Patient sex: M
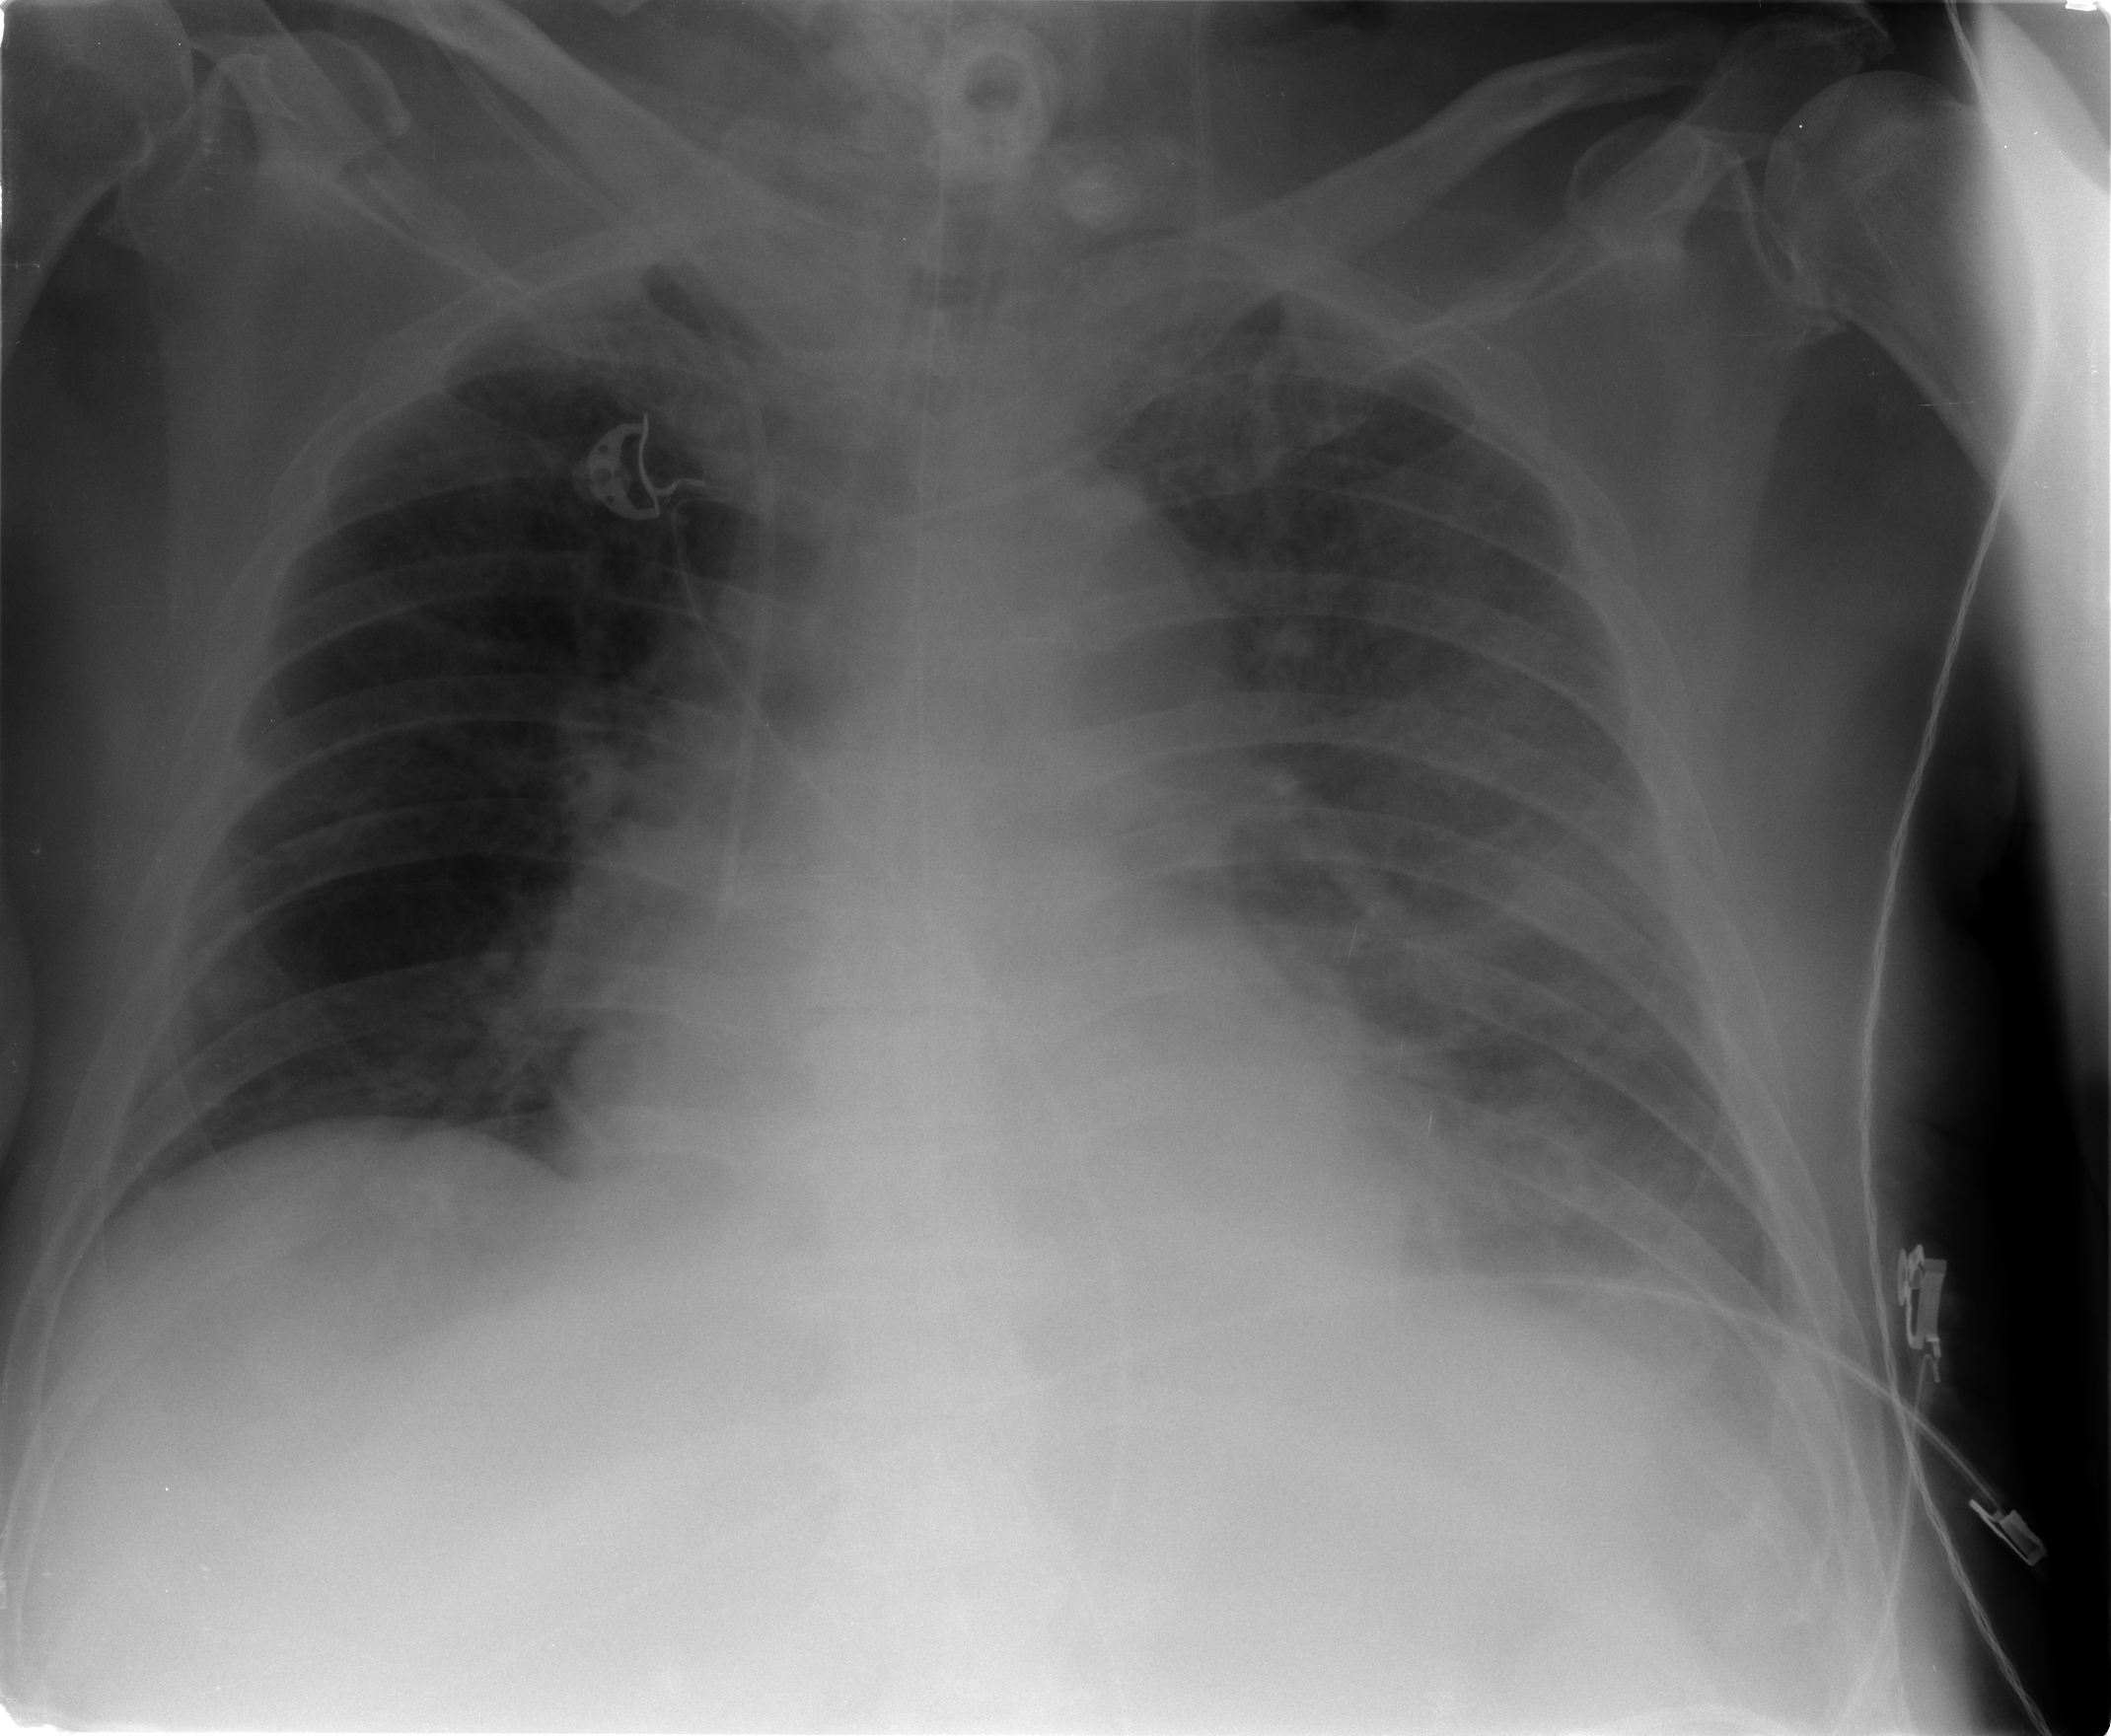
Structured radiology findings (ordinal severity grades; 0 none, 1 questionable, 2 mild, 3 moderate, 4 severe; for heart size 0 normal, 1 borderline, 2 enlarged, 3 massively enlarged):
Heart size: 2
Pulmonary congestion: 2
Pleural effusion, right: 1
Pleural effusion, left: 2
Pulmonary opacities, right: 0
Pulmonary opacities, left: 2
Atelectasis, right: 0
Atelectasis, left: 2